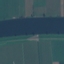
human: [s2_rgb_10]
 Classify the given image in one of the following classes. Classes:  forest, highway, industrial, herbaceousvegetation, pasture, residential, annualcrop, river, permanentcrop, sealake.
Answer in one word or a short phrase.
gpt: River